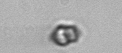
Label: Heterocapsa_rotundata